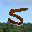
Label: 5